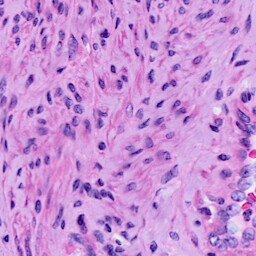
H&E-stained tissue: Cervix